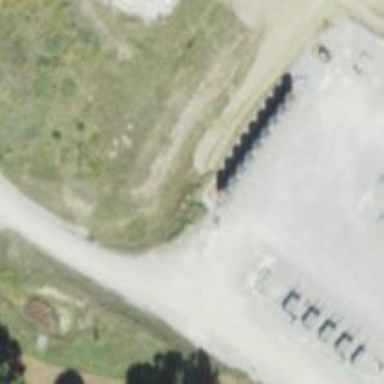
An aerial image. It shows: Storage tank that is man-made.